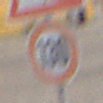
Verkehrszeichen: Geschwindigkeit130
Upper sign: Stau
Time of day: MorningAfternoon
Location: Outdoor (Urban)
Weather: Clear
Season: NotSpecified
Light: Natural